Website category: university
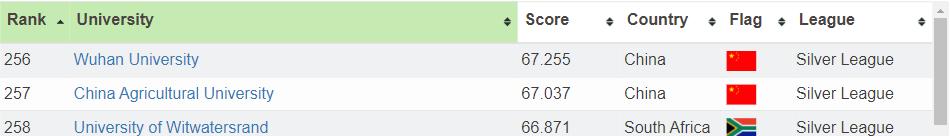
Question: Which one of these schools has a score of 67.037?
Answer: China Agricultural University

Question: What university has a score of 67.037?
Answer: China Agricultural University

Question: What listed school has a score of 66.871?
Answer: University of Witwatersrand

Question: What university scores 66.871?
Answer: University of Witwatersrand

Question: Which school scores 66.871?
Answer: University of Witwatersrand

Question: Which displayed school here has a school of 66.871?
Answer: University of Witwatersrand

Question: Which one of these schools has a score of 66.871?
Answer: University of Witwatersrand

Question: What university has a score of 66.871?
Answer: University of Witwatersrand

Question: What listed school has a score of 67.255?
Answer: Wuhan University

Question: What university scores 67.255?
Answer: Wuhan University

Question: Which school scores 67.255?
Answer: Wuhan University

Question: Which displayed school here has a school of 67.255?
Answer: Wuhan University

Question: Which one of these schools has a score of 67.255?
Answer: Wuhan University

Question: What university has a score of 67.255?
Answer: Wuhan University

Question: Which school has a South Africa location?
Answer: University of Witwatersrand

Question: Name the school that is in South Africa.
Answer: University of Witwatersrand

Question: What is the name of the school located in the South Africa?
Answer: University of Witwatersrand

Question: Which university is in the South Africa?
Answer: University of Witwatersrand

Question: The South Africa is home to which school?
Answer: University of Witwatersrand

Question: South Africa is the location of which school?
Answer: University of Witwatersrand